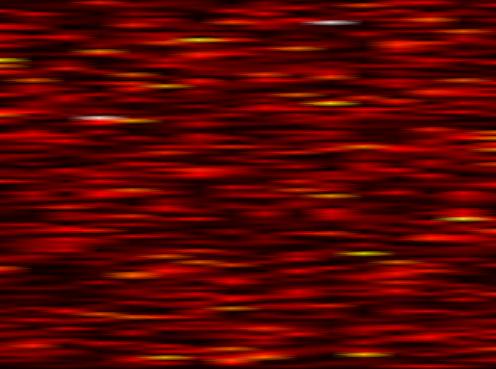
Label: FOFDM